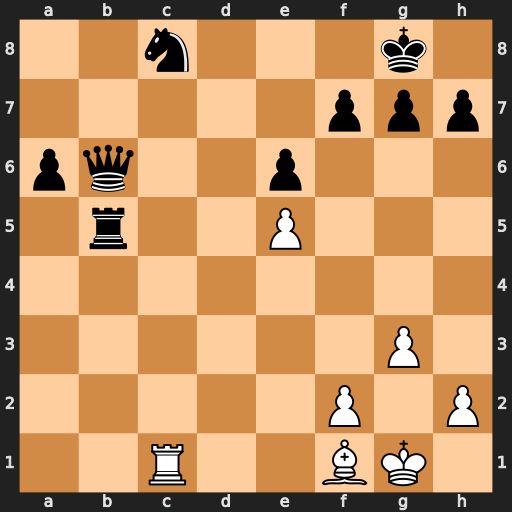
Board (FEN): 2n3k1/5ppp/pq2p3/1r2P3/8/6P1/5P1P/2R2BK1
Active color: w
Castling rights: -
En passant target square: -
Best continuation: Rxc8+ Qd8 Rxd8#